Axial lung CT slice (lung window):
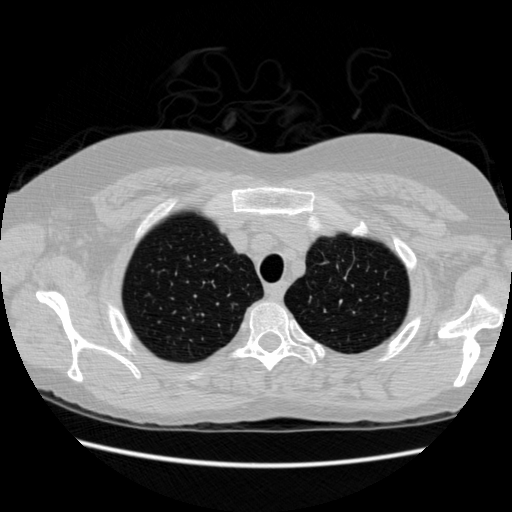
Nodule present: no